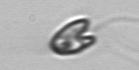
Label: flagellate_morphotype1